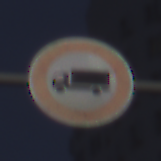
Verkehrszeichen: VerbotFuerKraftfahrzeugeUeberDreiKommaFuenfTonnen
Umgebung: Outdoor, Urban
Tageszeit: Night
Wetter: PartlyCloudy
Licht: Artificial
Jahreszeit: NotSpecified
Kontrast: HighContrast